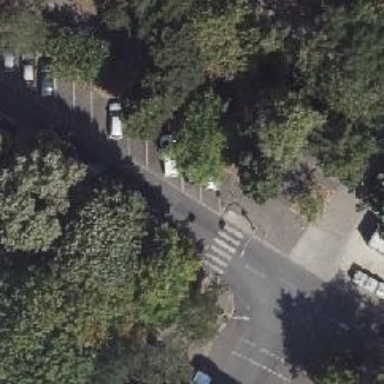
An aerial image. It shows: Marked crossing with zebra designation and kerb extensions on both sides.